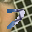
Label: 7